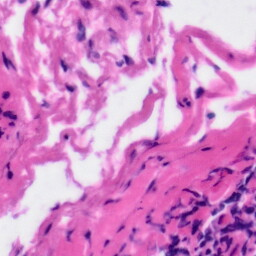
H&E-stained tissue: Tonsil